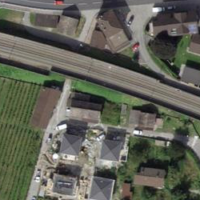
EUNIS habitat code: 54
Species observed at this site:
Phytolacca americana